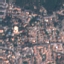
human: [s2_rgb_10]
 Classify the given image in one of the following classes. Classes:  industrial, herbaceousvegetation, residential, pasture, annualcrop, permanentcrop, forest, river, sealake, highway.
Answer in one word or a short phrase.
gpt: Residential